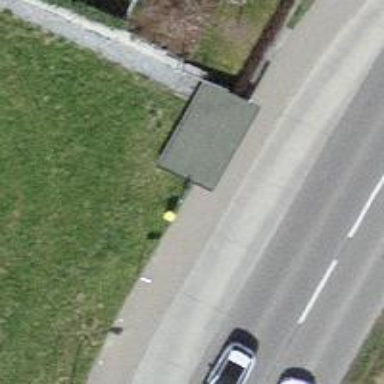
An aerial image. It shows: Post box is visible.